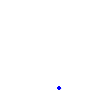
Particle: proton